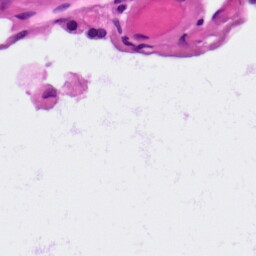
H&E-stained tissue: Lung